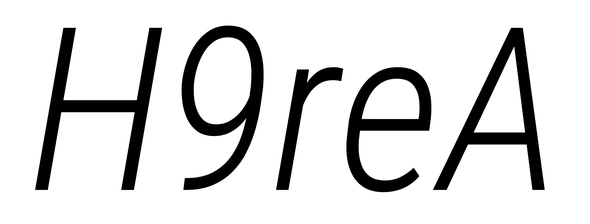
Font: Roboto-Italic_Condensed_Light_Italic